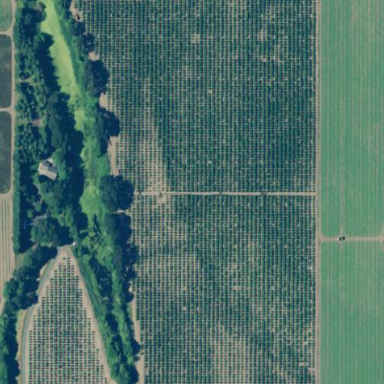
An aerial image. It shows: Orchard.